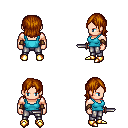
a pixel art fantasy rpg character, male body template, human, light skin, teal pirate shirt, metal pants, brunette long bangs hairstyle, cloth bracers, gold boots, dagger, four views (front, back, left, right), 2x2 character sprite sheet, small pixel art, hard edges, no anti-aliasing